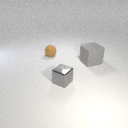
large gray rubber cube in front of small brown rubber sphere